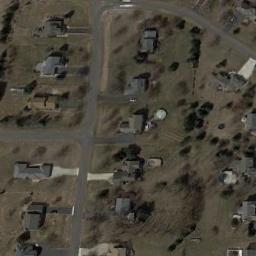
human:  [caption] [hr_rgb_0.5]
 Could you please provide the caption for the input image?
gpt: There is a green belt next to a medium sized house .

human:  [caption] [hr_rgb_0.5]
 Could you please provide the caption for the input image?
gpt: Many buildings of different shapes are in medium residential area .

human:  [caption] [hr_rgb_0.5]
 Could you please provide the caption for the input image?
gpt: The medium residential is on the bare land next to the road .

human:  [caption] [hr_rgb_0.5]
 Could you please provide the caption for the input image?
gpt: The medium residential area has some neatly arranged houses and bare trees and some roads go through the medium residential area .

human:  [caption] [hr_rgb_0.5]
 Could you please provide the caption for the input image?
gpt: There are some buildings on brown lawns on the medium residential area .